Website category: university
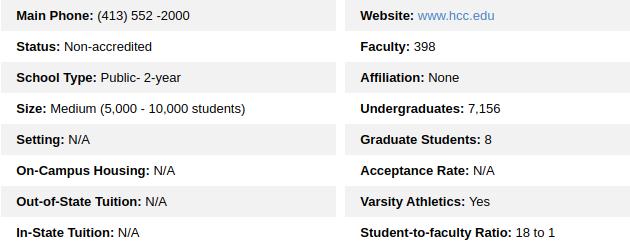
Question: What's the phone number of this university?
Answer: (413) 552 -2000

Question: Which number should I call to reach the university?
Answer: (413) 552 -2000

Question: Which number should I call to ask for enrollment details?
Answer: (413) 552 -2000

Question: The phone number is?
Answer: (413) 552 -2000

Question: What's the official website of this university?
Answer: www.hcc.edu

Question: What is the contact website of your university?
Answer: www.hcc.edu

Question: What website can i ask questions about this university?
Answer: www.hcc.edu

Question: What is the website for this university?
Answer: www.hcc.edu

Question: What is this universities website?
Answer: www.hcc.edu

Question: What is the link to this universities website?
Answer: www.hcc.edu

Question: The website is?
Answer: www.hcc.edu

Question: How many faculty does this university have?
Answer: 398

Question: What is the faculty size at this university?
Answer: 398

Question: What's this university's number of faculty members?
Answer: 398

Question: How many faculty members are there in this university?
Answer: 398

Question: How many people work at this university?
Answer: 398

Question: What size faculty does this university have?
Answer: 398

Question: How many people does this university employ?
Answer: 398

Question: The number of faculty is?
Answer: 398

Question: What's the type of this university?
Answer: Public- 2-year

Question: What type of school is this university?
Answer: Public- 2-year

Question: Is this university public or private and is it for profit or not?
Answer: Public- 2-year

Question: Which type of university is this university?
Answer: Public- 2-year

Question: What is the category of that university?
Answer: Public- 2-year

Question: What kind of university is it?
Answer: Public- 2-year

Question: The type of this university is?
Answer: Public- 2-year

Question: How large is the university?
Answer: Medium (5,000 - 10,000 students)

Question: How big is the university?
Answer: Medium (5,000 - 10,000 students)

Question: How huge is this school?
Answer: Medium (5,000 - 10,000 students)

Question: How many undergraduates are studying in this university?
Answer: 7,156

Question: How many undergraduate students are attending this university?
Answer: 7,156

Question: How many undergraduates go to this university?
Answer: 7,156

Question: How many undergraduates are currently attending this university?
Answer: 7,156

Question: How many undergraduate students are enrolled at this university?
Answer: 7,156

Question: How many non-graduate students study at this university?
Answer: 7,156

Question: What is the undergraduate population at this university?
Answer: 7,156

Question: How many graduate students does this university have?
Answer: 8

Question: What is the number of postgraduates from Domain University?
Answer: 8

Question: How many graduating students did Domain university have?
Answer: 8

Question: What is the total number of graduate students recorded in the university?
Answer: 8

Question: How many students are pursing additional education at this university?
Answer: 8

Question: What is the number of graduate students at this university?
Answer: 8

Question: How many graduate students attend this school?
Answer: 8

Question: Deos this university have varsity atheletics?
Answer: Yes

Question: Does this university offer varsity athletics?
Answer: Yes

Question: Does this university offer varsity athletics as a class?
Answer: Yes

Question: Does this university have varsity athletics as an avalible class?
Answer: Yes

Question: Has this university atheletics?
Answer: Yes

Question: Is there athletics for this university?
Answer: Yes

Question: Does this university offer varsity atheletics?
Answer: Yes

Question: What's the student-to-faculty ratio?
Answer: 18 to 1

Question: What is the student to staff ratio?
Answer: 18 to 1

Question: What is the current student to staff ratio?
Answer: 18 to 1

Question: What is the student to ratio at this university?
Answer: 18 to 1

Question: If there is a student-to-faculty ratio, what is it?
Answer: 18 to 1

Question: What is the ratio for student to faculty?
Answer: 18 to 1

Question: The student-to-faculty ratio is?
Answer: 18 to 1